Current action and preconditions to check: trajectory_clear

Your task: For each precondition in the list above, predict whether it will hold at this action.

Consider the current scene as observed from the mobile robot's camera, and analyze the predicted future states of all dynamic agents (e.g., people, animals, vehicles, or any moving entities) within the NEXT SECOND.

IMPORTANT: Only answer "very likely" if you are absolutely certain—based on strong, clear evidence—that a dynamic agent will violate the precondition in the predicted future state. Do NOT answer "very likely" for unlikely, ambiguous, or low-probability risks.

Ask yourself for each precondition: Is there a high probability, with clear and convincing evidence, that the predicted future states of any dynamic agent will interfere with the predicted future state of the currently executing action within the NEXT SECOND, causing that precondition to fail?

Assess the risk level based on these predictions. Use "likely" or "very likely" if motions create a clear risk of interference.

Use "neutral" or "improbable" if agents are nearby but their predicted paths are clearly diverging or non-conflicting.

Failure Risk Categories: "very improbable", "improbable", "neutral", "likely", "very likely"

Answer Format: Output ONLY the probability_of_failure value from these categories: "very improbable", "improbable", "neutral", "likely", "very likely"

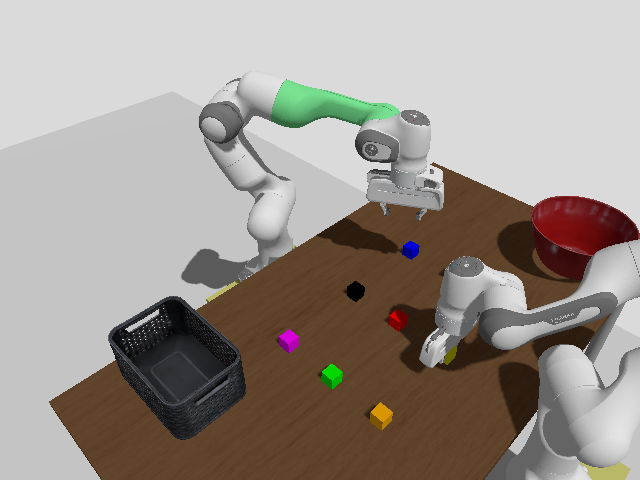

Answer: very improbable